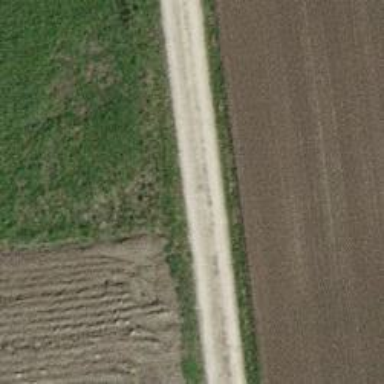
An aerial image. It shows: Compacted grade3 track.